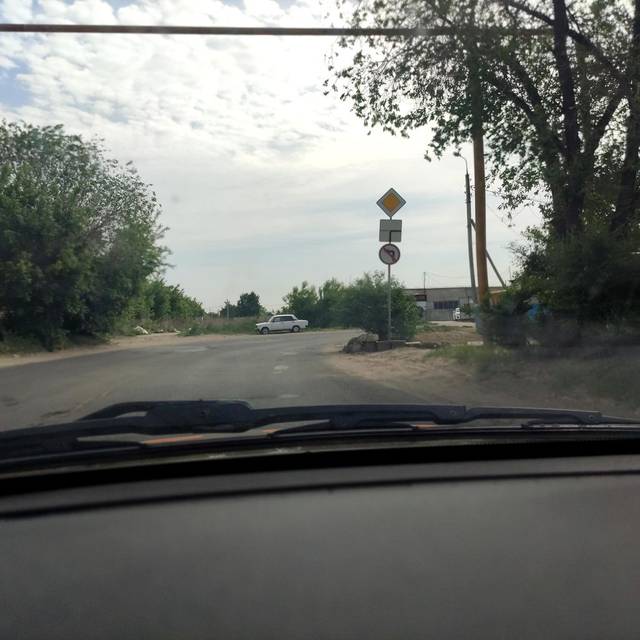
Region: Russia
Coordinates: 53.539, 49.424